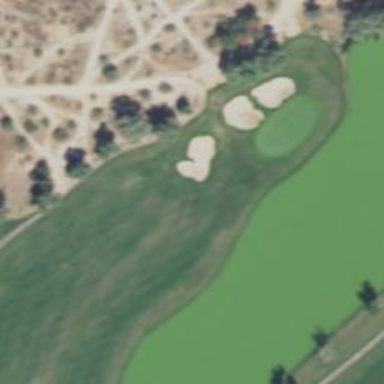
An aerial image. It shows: Golf hole.